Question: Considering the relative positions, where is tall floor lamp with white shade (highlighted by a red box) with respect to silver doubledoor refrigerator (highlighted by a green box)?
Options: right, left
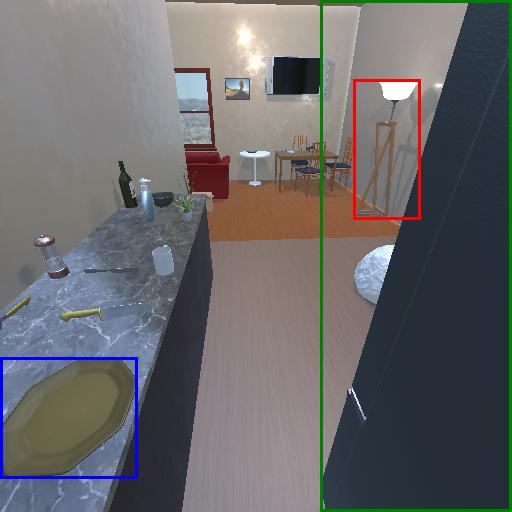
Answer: right